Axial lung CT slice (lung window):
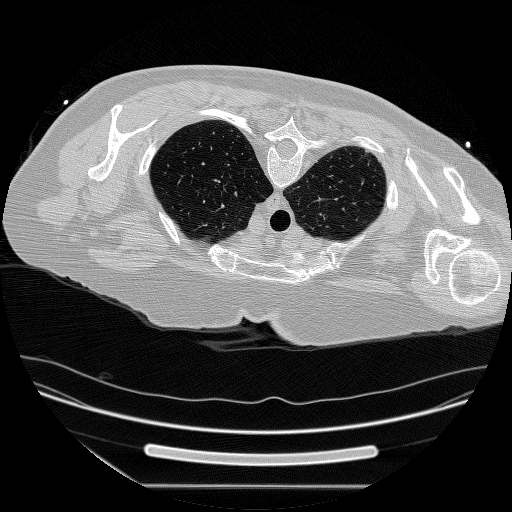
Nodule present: no